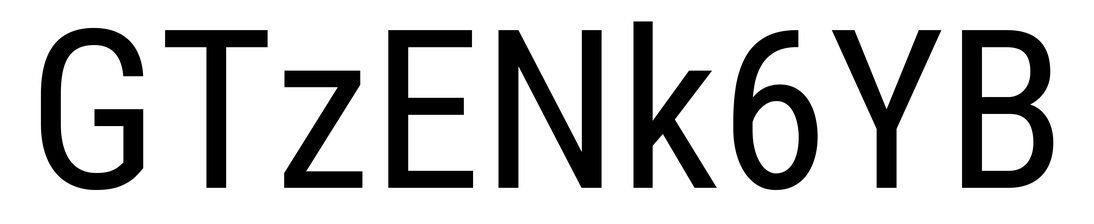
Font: Roboto_Condensed_Regular